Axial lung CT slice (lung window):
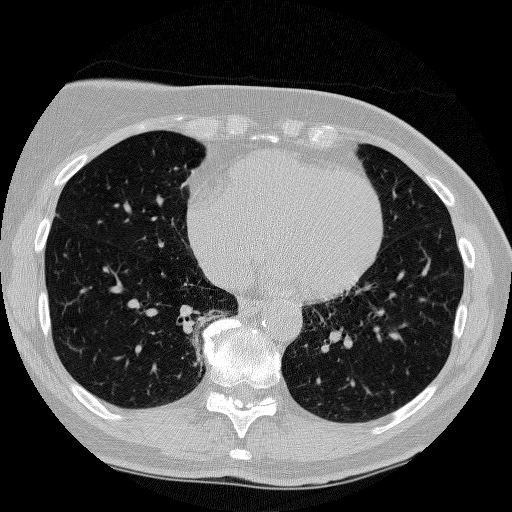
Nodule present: no